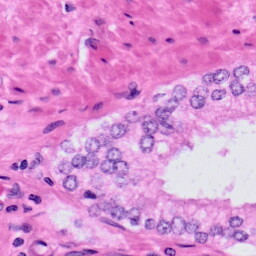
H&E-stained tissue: Prostate